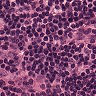
Metastatic tissue present: no